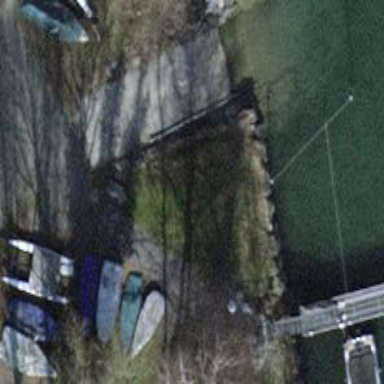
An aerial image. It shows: Slipway on leisure land.